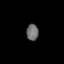
Tissue: lung
Cell type: Endothelial cells
Senescence score: 0.6197
Nuclear area (px): 192
Mean DAPI intensity: 109.047